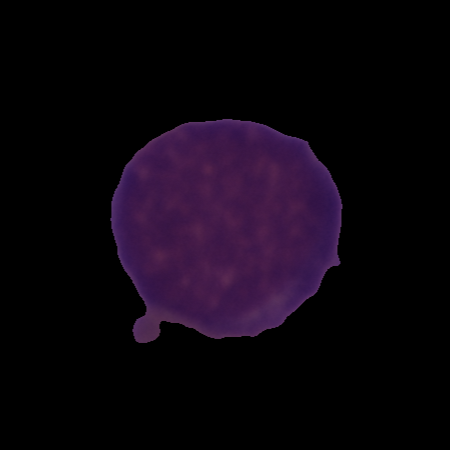
Label: healthy